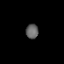
Tissue: prostate
Cell type: T cells
Senescence score: 0.7494
Nuclear area (px): 182
Mean DAPI intensity: 96.577